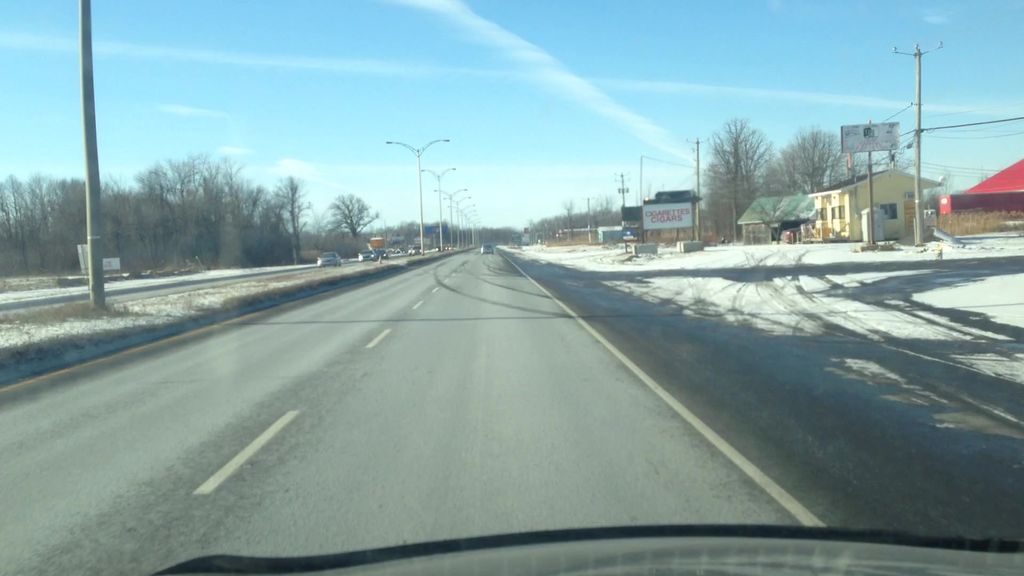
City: montreal